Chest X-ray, PA view. Patient: 44 years old, sex M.
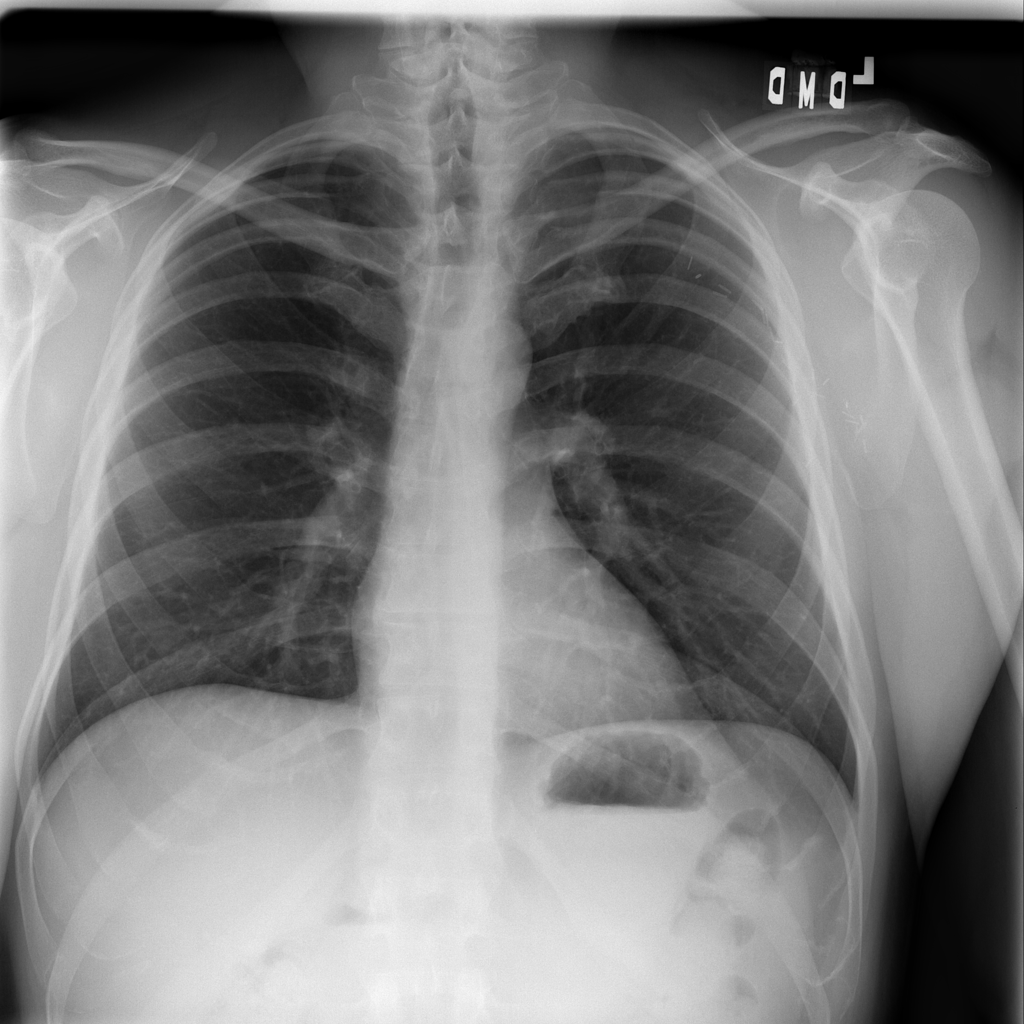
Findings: No Finding